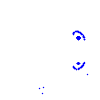
Particle: pion